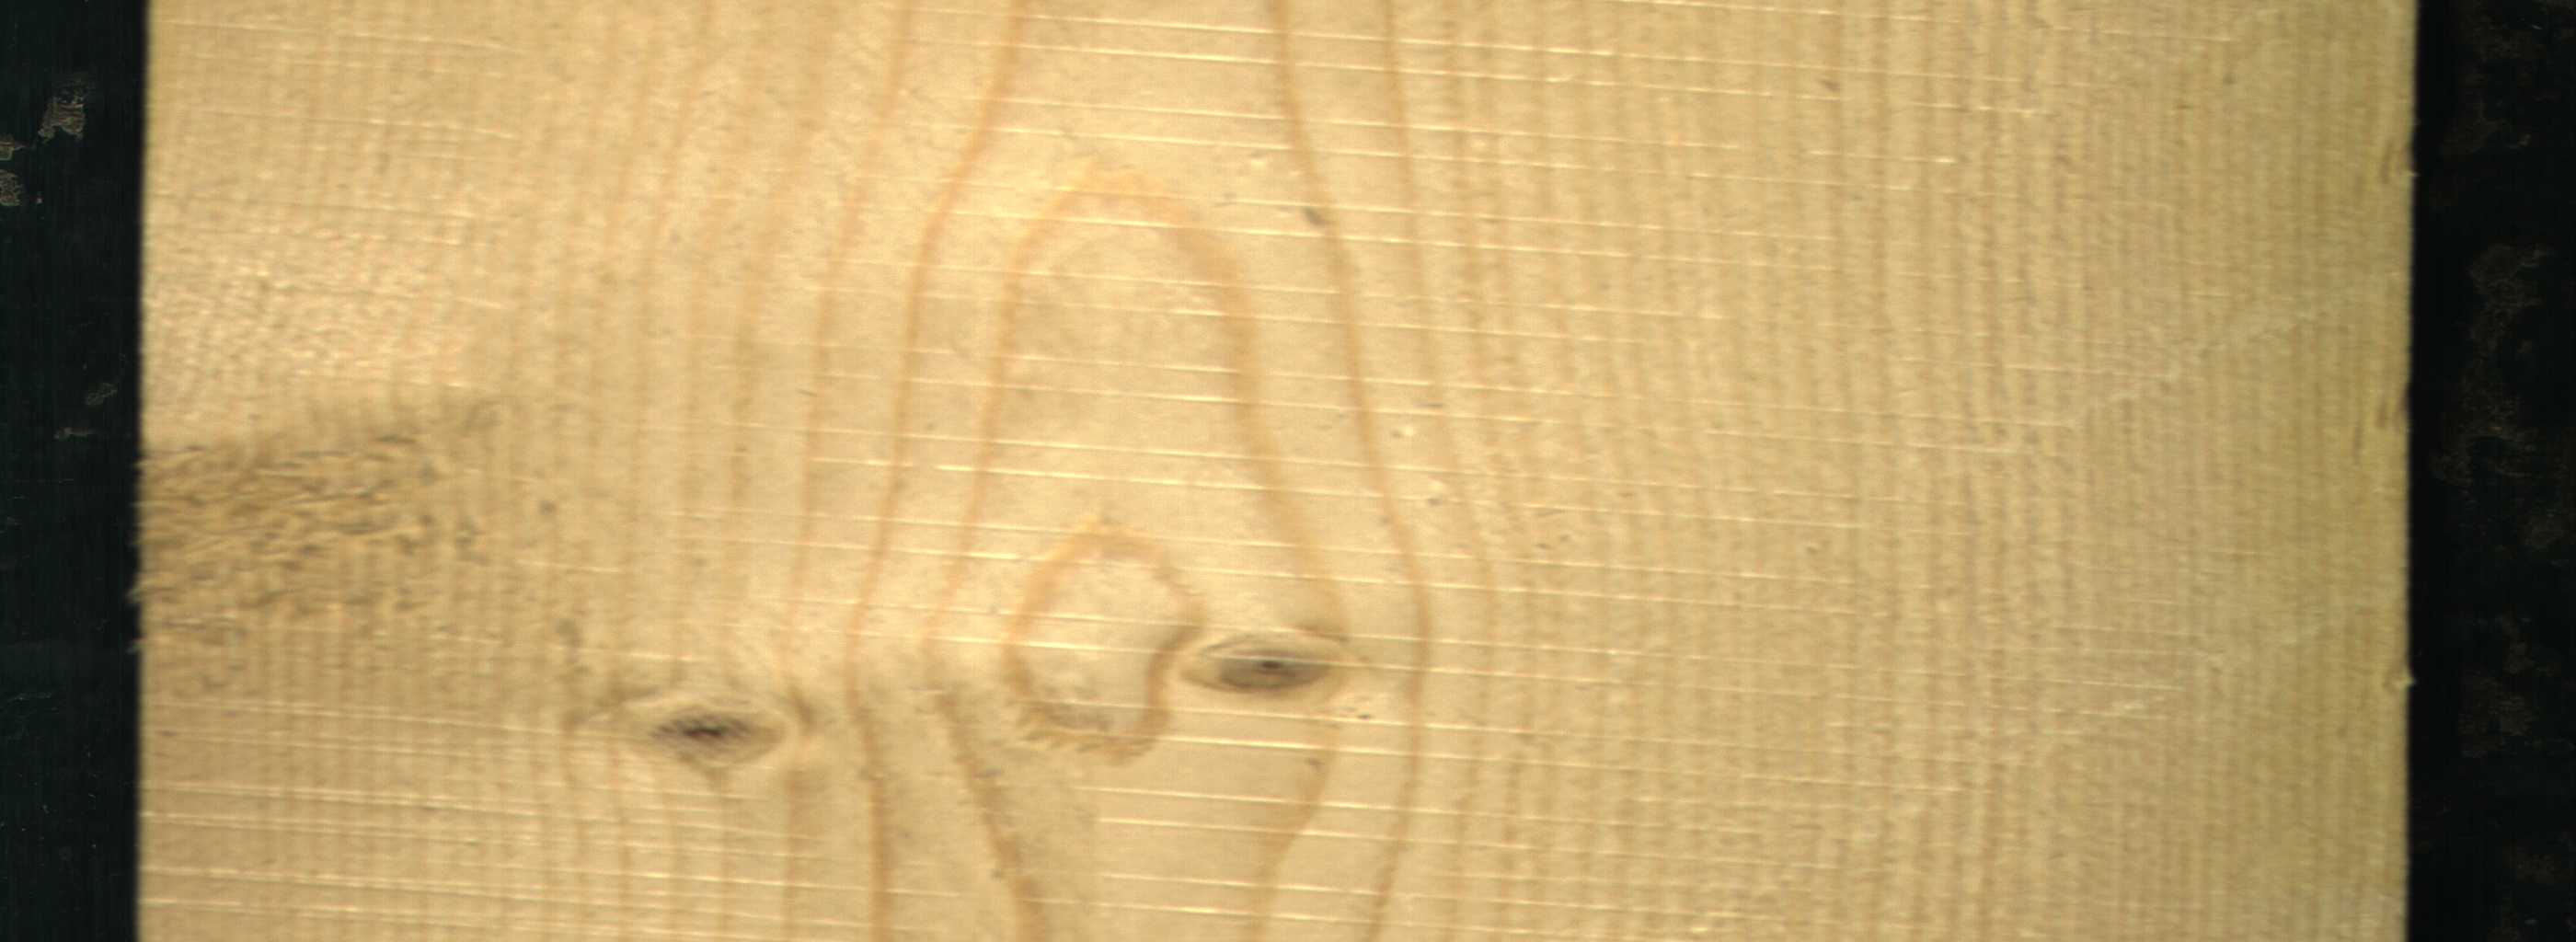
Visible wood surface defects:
Live_Knot
Live_Knot